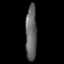
Tissue: prostate
Cell type: T cells
Senescence score: 0.7306
Nuclear area (px): 605
Mean DAPI intensity: 100.871